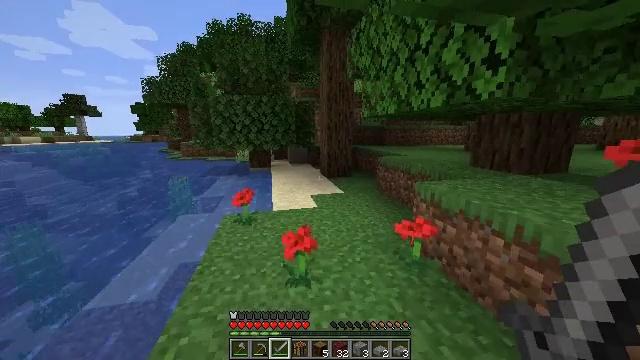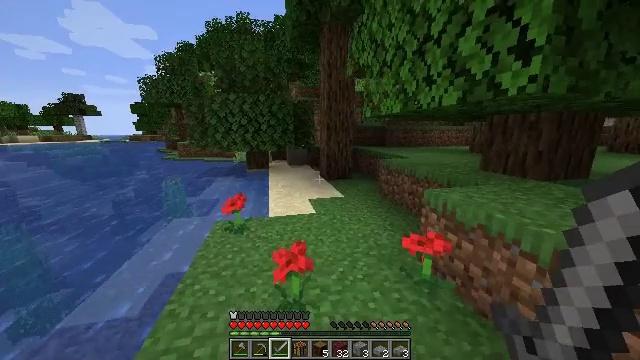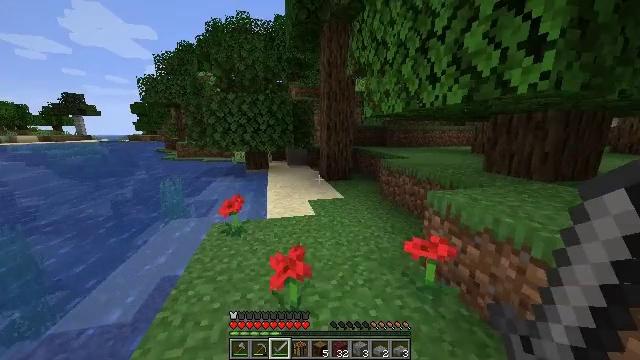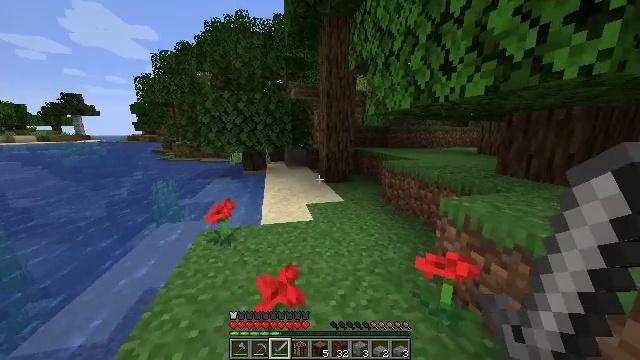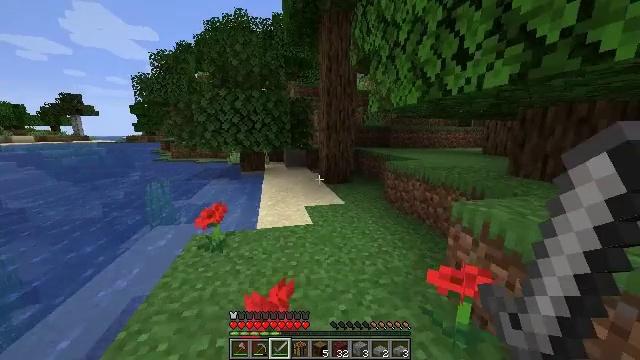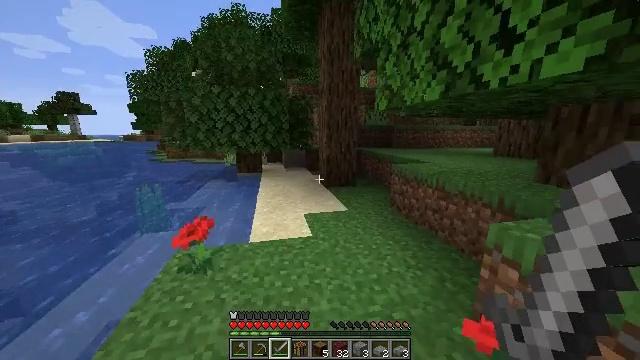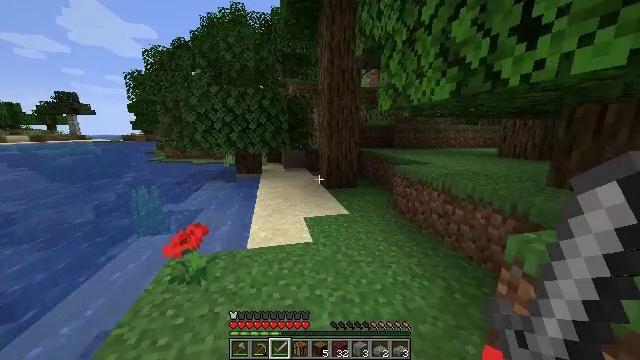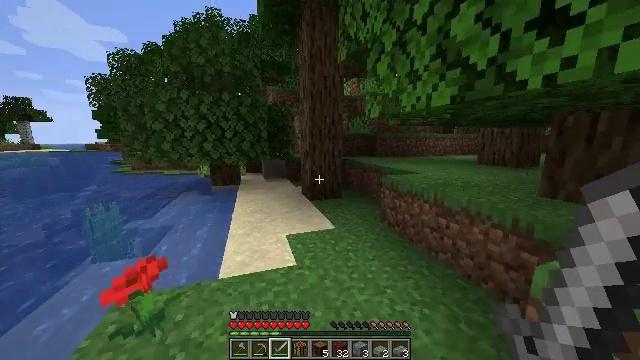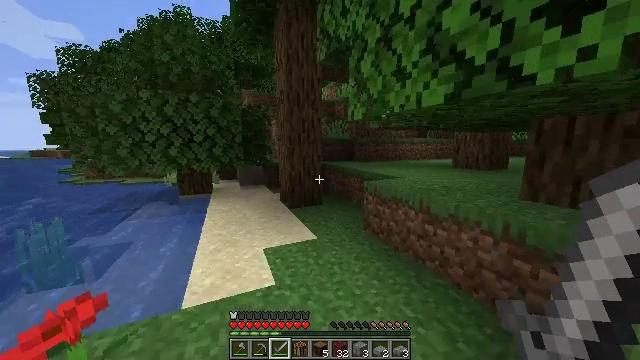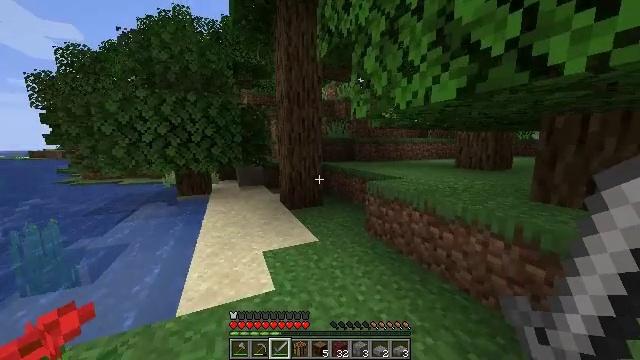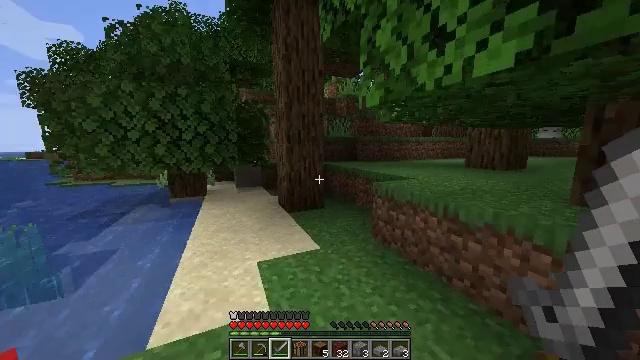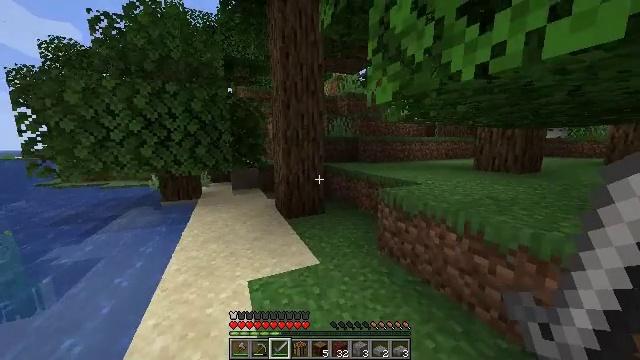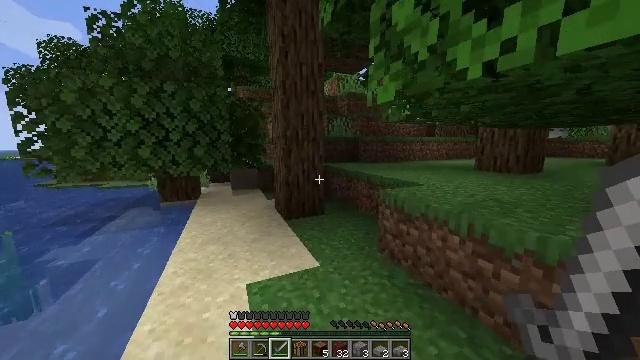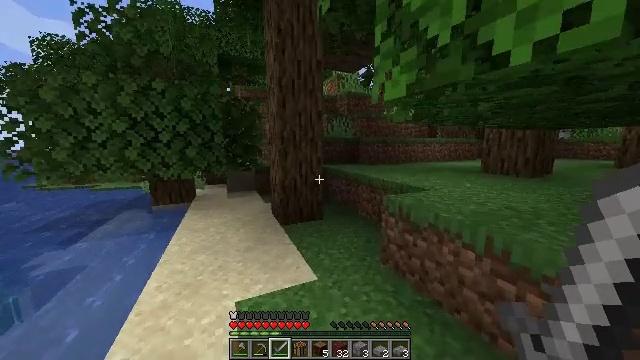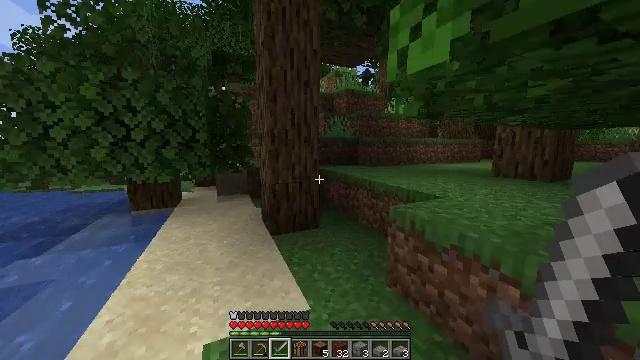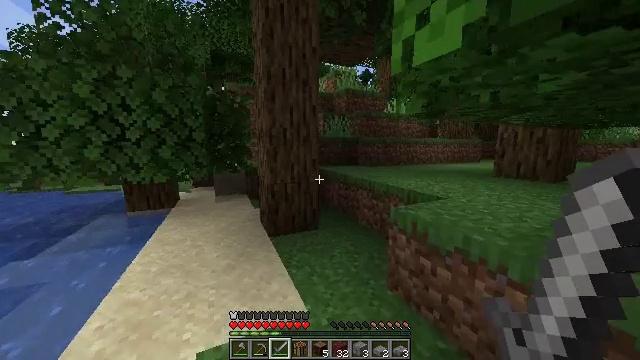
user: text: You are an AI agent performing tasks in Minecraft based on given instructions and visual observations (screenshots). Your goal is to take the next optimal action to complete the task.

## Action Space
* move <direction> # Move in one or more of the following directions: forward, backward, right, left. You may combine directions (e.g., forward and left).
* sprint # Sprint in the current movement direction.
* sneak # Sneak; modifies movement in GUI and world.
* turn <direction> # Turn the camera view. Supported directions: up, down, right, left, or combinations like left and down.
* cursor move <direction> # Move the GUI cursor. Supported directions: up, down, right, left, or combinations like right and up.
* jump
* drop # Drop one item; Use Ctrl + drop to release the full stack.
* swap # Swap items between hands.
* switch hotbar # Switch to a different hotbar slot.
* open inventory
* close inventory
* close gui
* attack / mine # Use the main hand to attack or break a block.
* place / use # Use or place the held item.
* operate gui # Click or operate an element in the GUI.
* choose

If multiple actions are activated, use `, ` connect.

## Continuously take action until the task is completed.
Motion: motion action
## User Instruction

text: Collect some oak leaves.
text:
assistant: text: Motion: move forward, sprint
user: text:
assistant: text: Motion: move forward, sprint
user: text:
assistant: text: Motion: move forward, sprint
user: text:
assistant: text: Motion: move forward, sprint
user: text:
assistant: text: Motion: move forward, sprint
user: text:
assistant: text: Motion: move forward, sprint
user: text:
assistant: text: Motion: move forward, sprint, turn right and up
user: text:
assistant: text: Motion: move forward, sprint, turn right and up
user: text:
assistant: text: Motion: move forward, sprint
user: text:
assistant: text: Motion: move forward, sprint
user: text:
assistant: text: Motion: move forward, sprint
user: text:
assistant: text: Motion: move forward, sprint
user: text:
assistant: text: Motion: move forward, sprint
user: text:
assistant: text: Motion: move forward, sprint
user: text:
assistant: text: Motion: move forward, sprint
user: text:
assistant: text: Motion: move forward, sprint
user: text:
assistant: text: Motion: move forward, sprint, turn right
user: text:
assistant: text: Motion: move forward, sprint, turn right
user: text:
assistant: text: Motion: move forward, sprint, turn right
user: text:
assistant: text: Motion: move forward, sprint, turn right
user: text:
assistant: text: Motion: move forward, turn right
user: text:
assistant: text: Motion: move forward, turn right
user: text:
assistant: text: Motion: move forward
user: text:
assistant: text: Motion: move forward
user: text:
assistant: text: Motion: move forward
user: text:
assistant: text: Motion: move forward
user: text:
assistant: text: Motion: move forward
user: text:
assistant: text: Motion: move forward
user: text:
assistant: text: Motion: move forward and move right
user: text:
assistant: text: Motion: move forward and move right